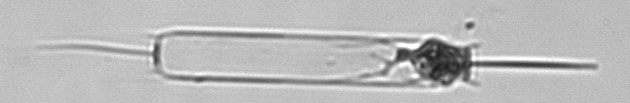
Label: Ditylum_brightwellii